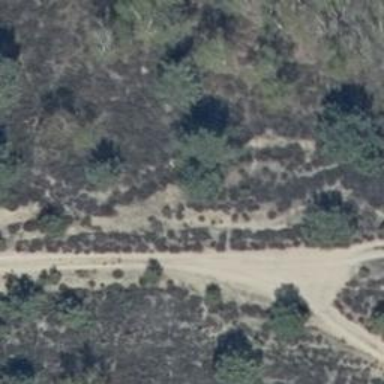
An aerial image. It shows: Sandy track road with grade 4 track type.